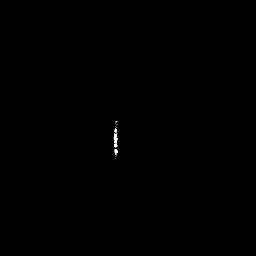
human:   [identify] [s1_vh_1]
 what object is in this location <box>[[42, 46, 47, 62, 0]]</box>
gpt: <ref>1 small ship at the center</ref>